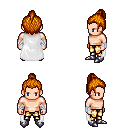
a pixel art fantasy rpg character, male body template, human, light skin, white cape, gold greaves, dark blonde short topknot hairstyle, white cloth bandages, metal boots, four views (front, back, left, right), 2x2 character sprite sheet, small pixel art, hard edges, no anti-aliasing